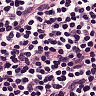
Metastatic tissue present: no